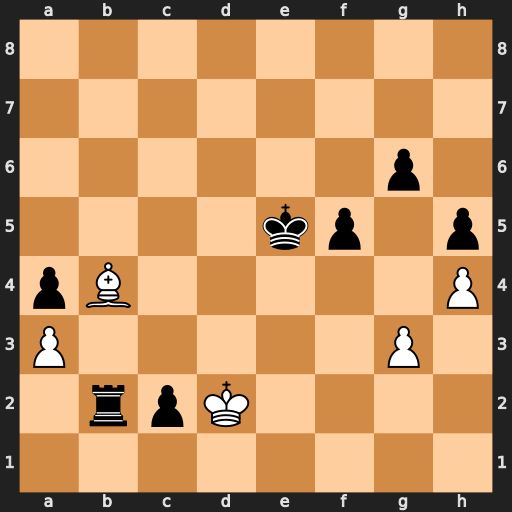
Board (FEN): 8/8/6p1/4kp1p/pB5P/P5P1/1rpK4/8
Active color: w
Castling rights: -
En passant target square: -
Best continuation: Bc3+ Ke4 Bxb2 c1=Q+ Kxc1 f4 gxf4